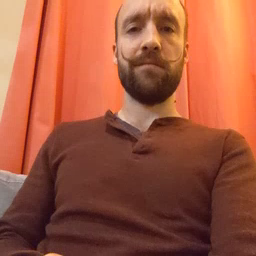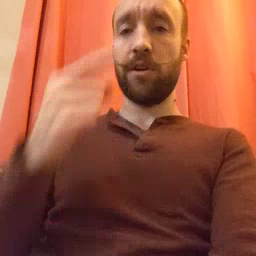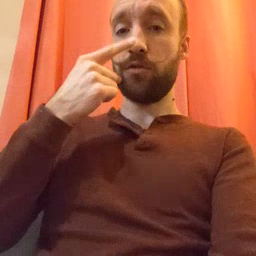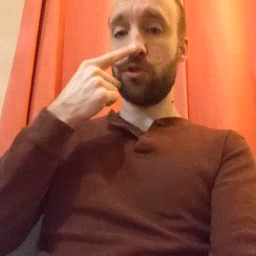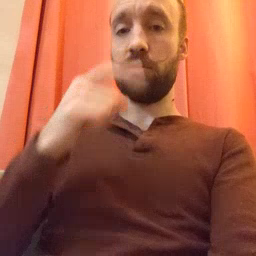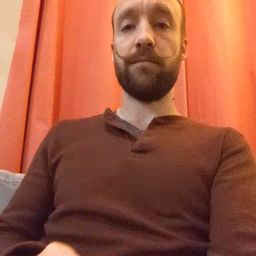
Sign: nose